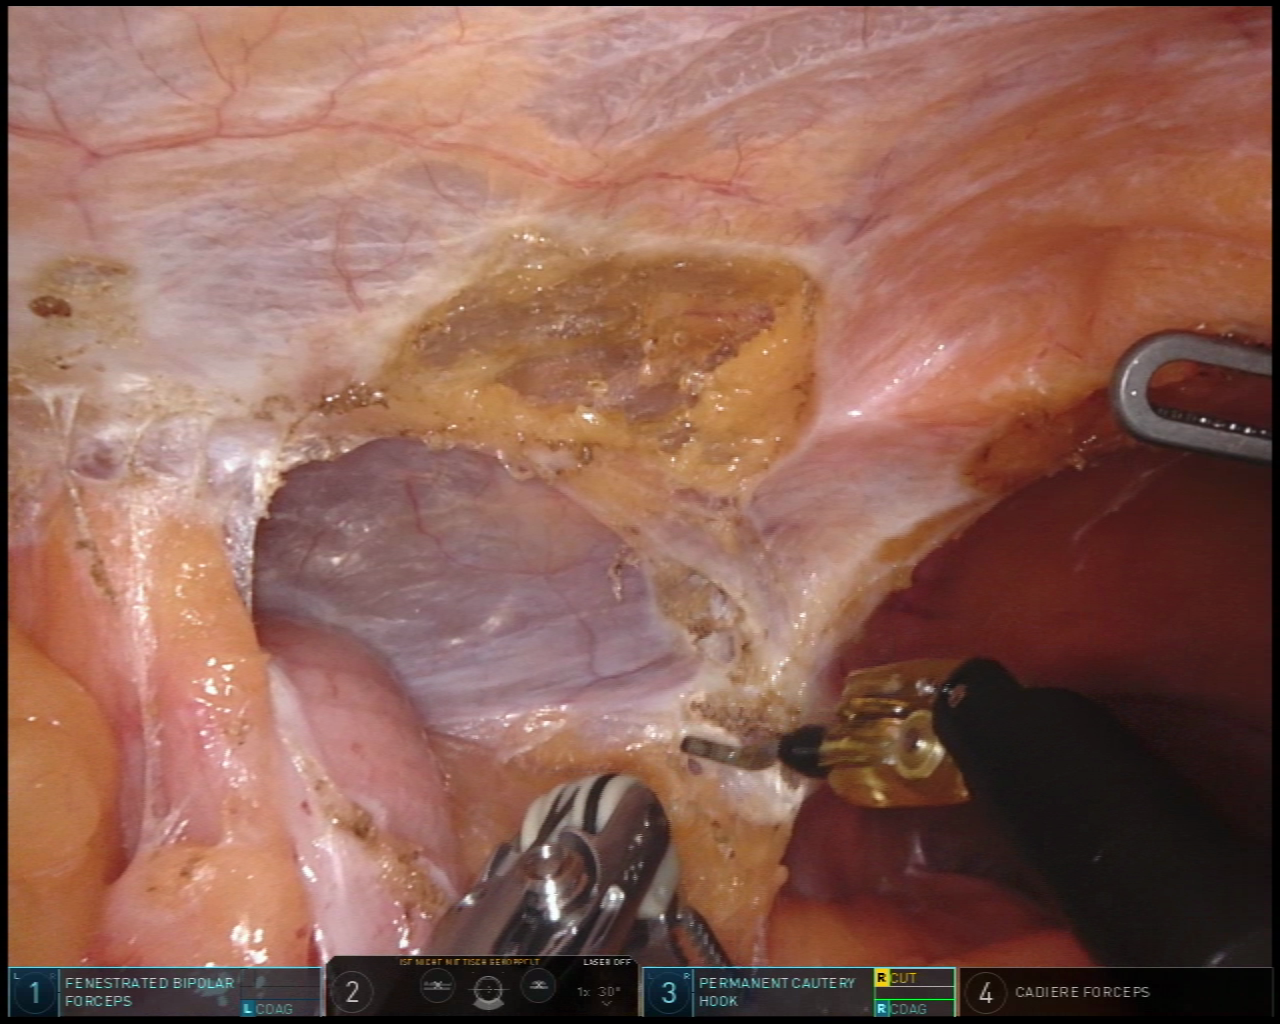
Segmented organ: colon
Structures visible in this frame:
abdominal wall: yes
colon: yes
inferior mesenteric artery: no
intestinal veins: no
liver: no
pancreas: no
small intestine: no
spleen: no
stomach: no
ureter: no
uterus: no
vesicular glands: no